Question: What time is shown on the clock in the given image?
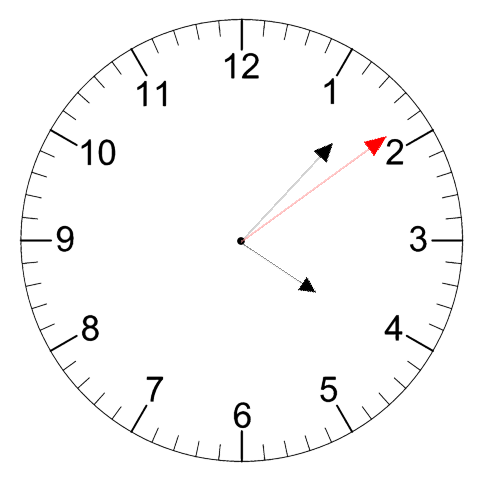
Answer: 04:07:09